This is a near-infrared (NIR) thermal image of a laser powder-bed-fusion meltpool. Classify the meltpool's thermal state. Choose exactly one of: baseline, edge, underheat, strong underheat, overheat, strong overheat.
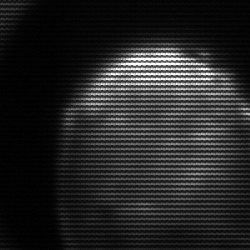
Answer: edge